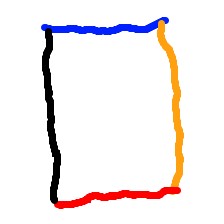
Shape: rectangle